You are looking at a signal-to-image encoding: consecutive vibration samples arranged as the rows of a grayscale square. Diagnose the bearing from this image, choosing from: normal, inner_race, outer_race, ball.
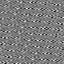
Answer: inner_race